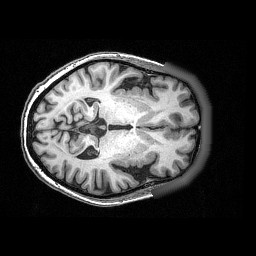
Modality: T1w
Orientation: axial
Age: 59
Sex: female
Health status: ill
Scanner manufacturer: siemens
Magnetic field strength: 3 T
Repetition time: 0.0025 s
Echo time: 0.00336 s